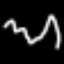
Label: squiggle